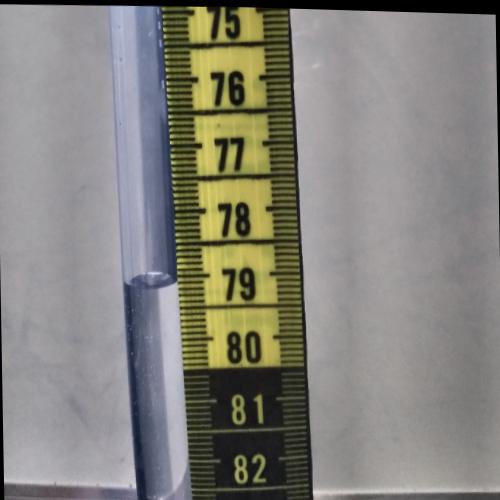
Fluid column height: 79.1 cm